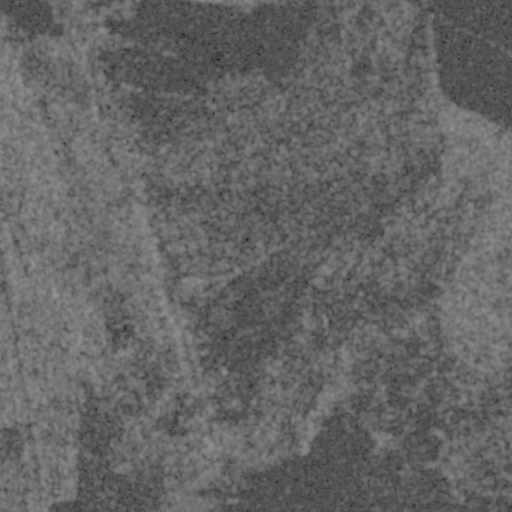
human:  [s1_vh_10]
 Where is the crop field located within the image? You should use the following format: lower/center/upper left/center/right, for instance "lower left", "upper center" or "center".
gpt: The crop field is located in the upper right of the image.
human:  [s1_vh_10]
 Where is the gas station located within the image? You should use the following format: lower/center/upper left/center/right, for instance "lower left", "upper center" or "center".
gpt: The gas station is located in the center left of the image.
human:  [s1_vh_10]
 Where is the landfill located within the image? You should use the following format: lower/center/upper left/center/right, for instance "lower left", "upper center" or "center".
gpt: The landfill is located in the upper left of the image.
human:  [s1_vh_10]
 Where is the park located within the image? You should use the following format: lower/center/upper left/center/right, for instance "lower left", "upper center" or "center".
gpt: The park is located in the center left of the image.
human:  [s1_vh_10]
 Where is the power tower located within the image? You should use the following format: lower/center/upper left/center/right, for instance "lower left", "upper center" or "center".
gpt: The power tower is located in the lower right of the image.
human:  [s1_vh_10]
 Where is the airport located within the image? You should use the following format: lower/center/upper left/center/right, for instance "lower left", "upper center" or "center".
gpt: There is no airport in the image.

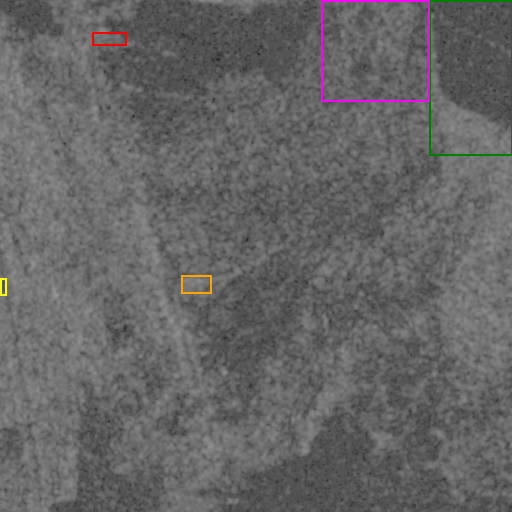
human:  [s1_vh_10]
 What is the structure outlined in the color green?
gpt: The structure outlined in green is a crop field.
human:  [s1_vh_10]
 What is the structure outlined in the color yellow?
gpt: The structure outlined in yellow is a gas station.
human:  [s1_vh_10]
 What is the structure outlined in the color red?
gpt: The structure outlined in red is a landfill.
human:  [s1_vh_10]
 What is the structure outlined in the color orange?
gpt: The structure outlined in orange is a park.
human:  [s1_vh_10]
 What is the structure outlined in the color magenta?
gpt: The structure outlined in magenta is a quarry.
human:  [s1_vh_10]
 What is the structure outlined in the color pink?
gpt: There is no pink outline.